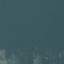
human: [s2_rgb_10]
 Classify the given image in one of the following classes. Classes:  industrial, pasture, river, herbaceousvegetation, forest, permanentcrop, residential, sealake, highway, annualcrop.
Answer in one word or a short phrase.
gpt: SeaLake